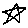
Label: star